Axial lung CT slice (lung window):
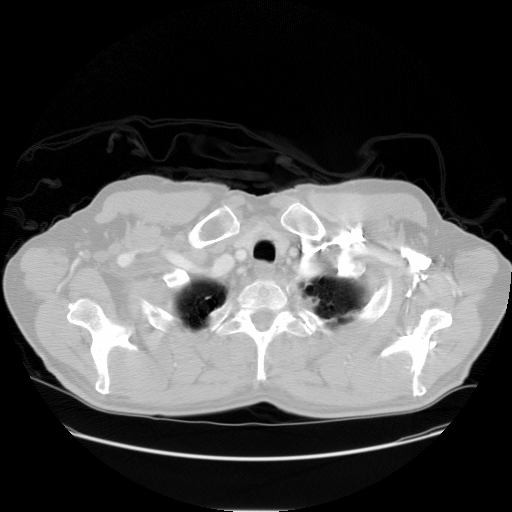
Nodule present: no